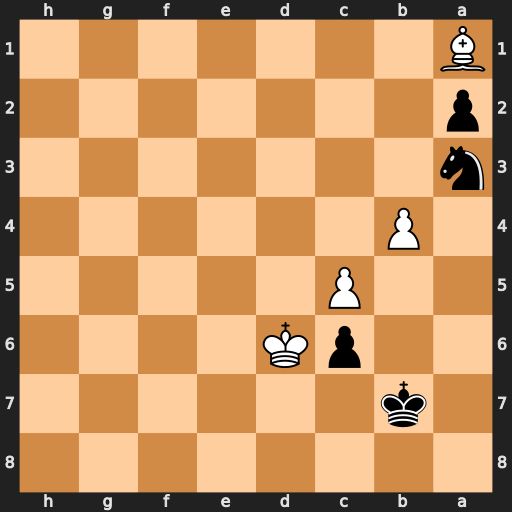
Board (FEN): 8/1k6/2pK4/2P5/1P6/n7/p7/B7
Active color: b
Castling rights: -
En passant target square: -
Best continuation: Nc2 Bc3 Nxb4